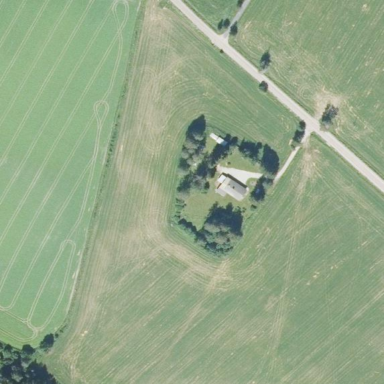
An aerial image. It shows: Farmyard area.